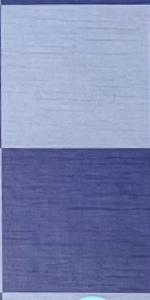
Label: Empty